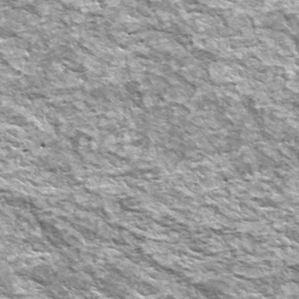
Label: frost